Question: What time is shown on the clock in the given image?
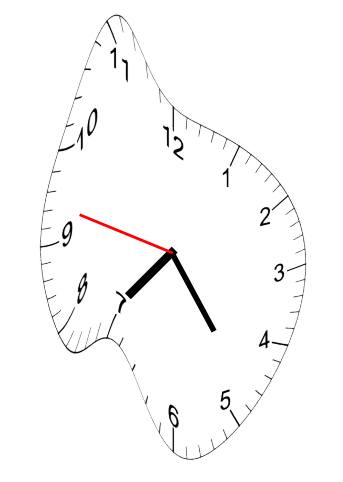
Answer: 07:23:47